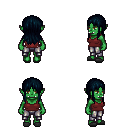
a pixel art fantasy rpg character, female body template, orc, green skin, maroon pirate shirt, metal pants, raven unkempt hairstyle, gray slippers, four views (front, back, left, right), 2x2 character sprite sheet, small pixel art, hard edges, no anti-aliasing